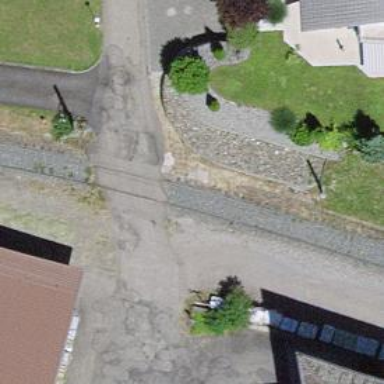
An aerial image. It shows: Railway level crossing.